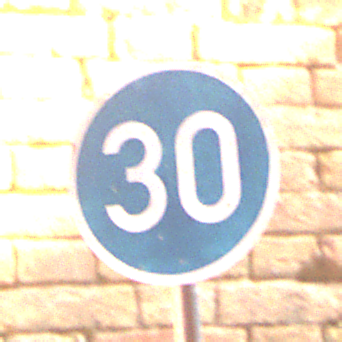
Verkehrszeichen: VorgeschriebeneMindestgeschwindigkeit
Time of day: MorningAfternoon
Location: Outdoor (Urban)
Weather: Clear
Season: NotSpecified
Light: Natural